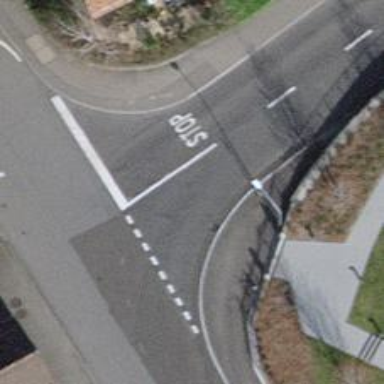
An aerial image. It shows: Footway with concrete surface.